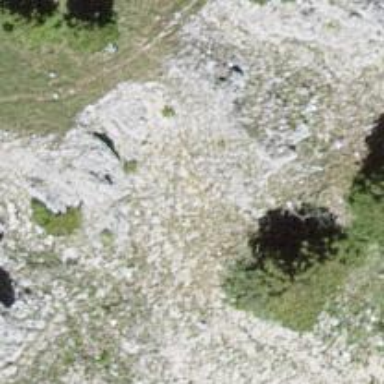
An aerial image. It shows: Cliff in nature.